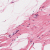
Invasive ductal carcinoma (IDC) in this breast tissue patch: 0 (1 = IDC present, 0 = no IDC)